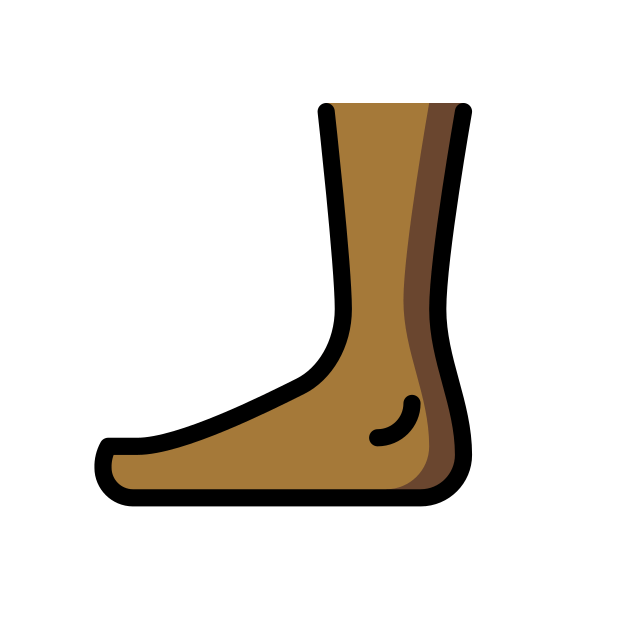
foot: medium-dark skin tone